Interaction volume radius: 10 \u00c5
Interaction volume height: 10 \u00c5
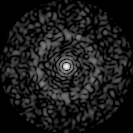
Disorder parameter: 0.86